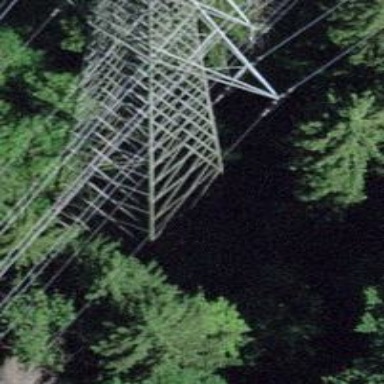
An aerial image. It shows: Power line in the image.